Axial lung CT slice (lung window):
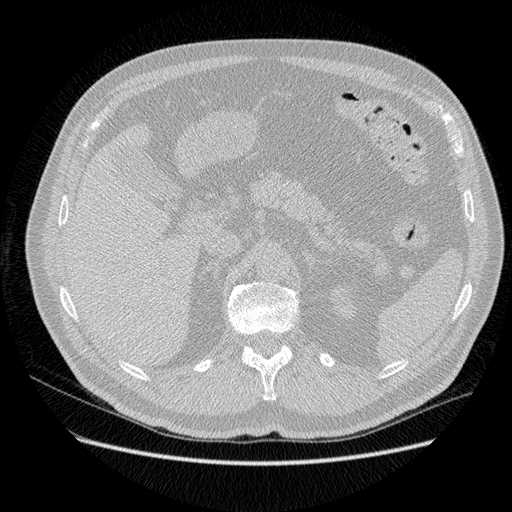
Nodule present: no